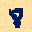
Label: 8